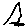
Label: triangle